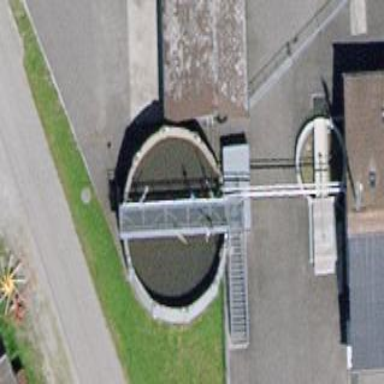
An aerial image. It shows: Image of wastewater.